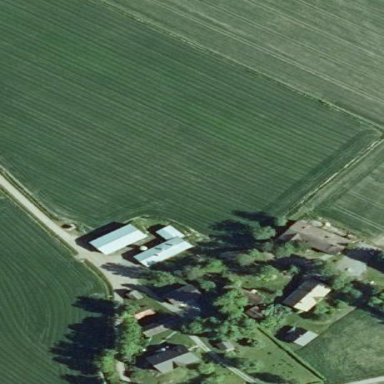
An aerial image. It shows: Farmyard in rural farm setting.